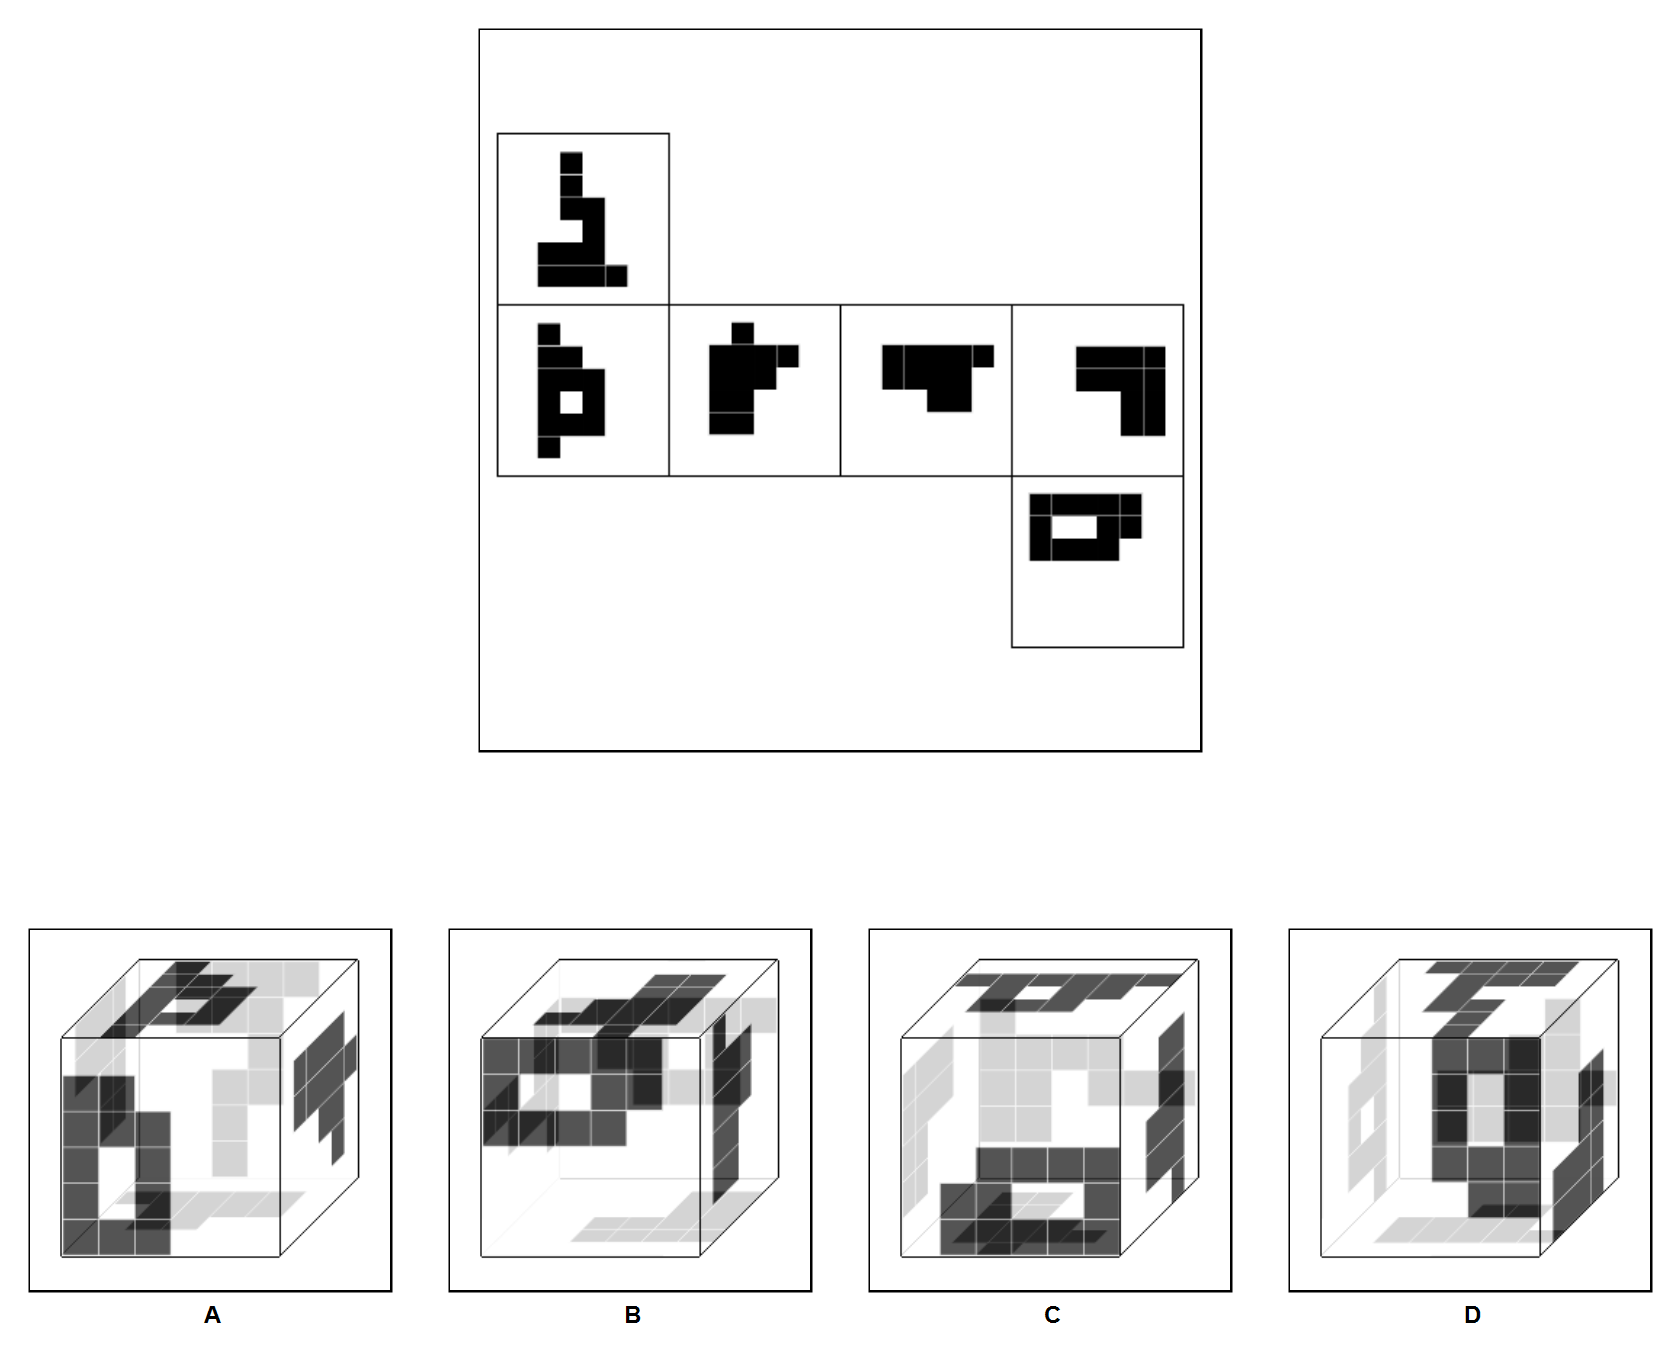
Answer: A